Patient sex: M
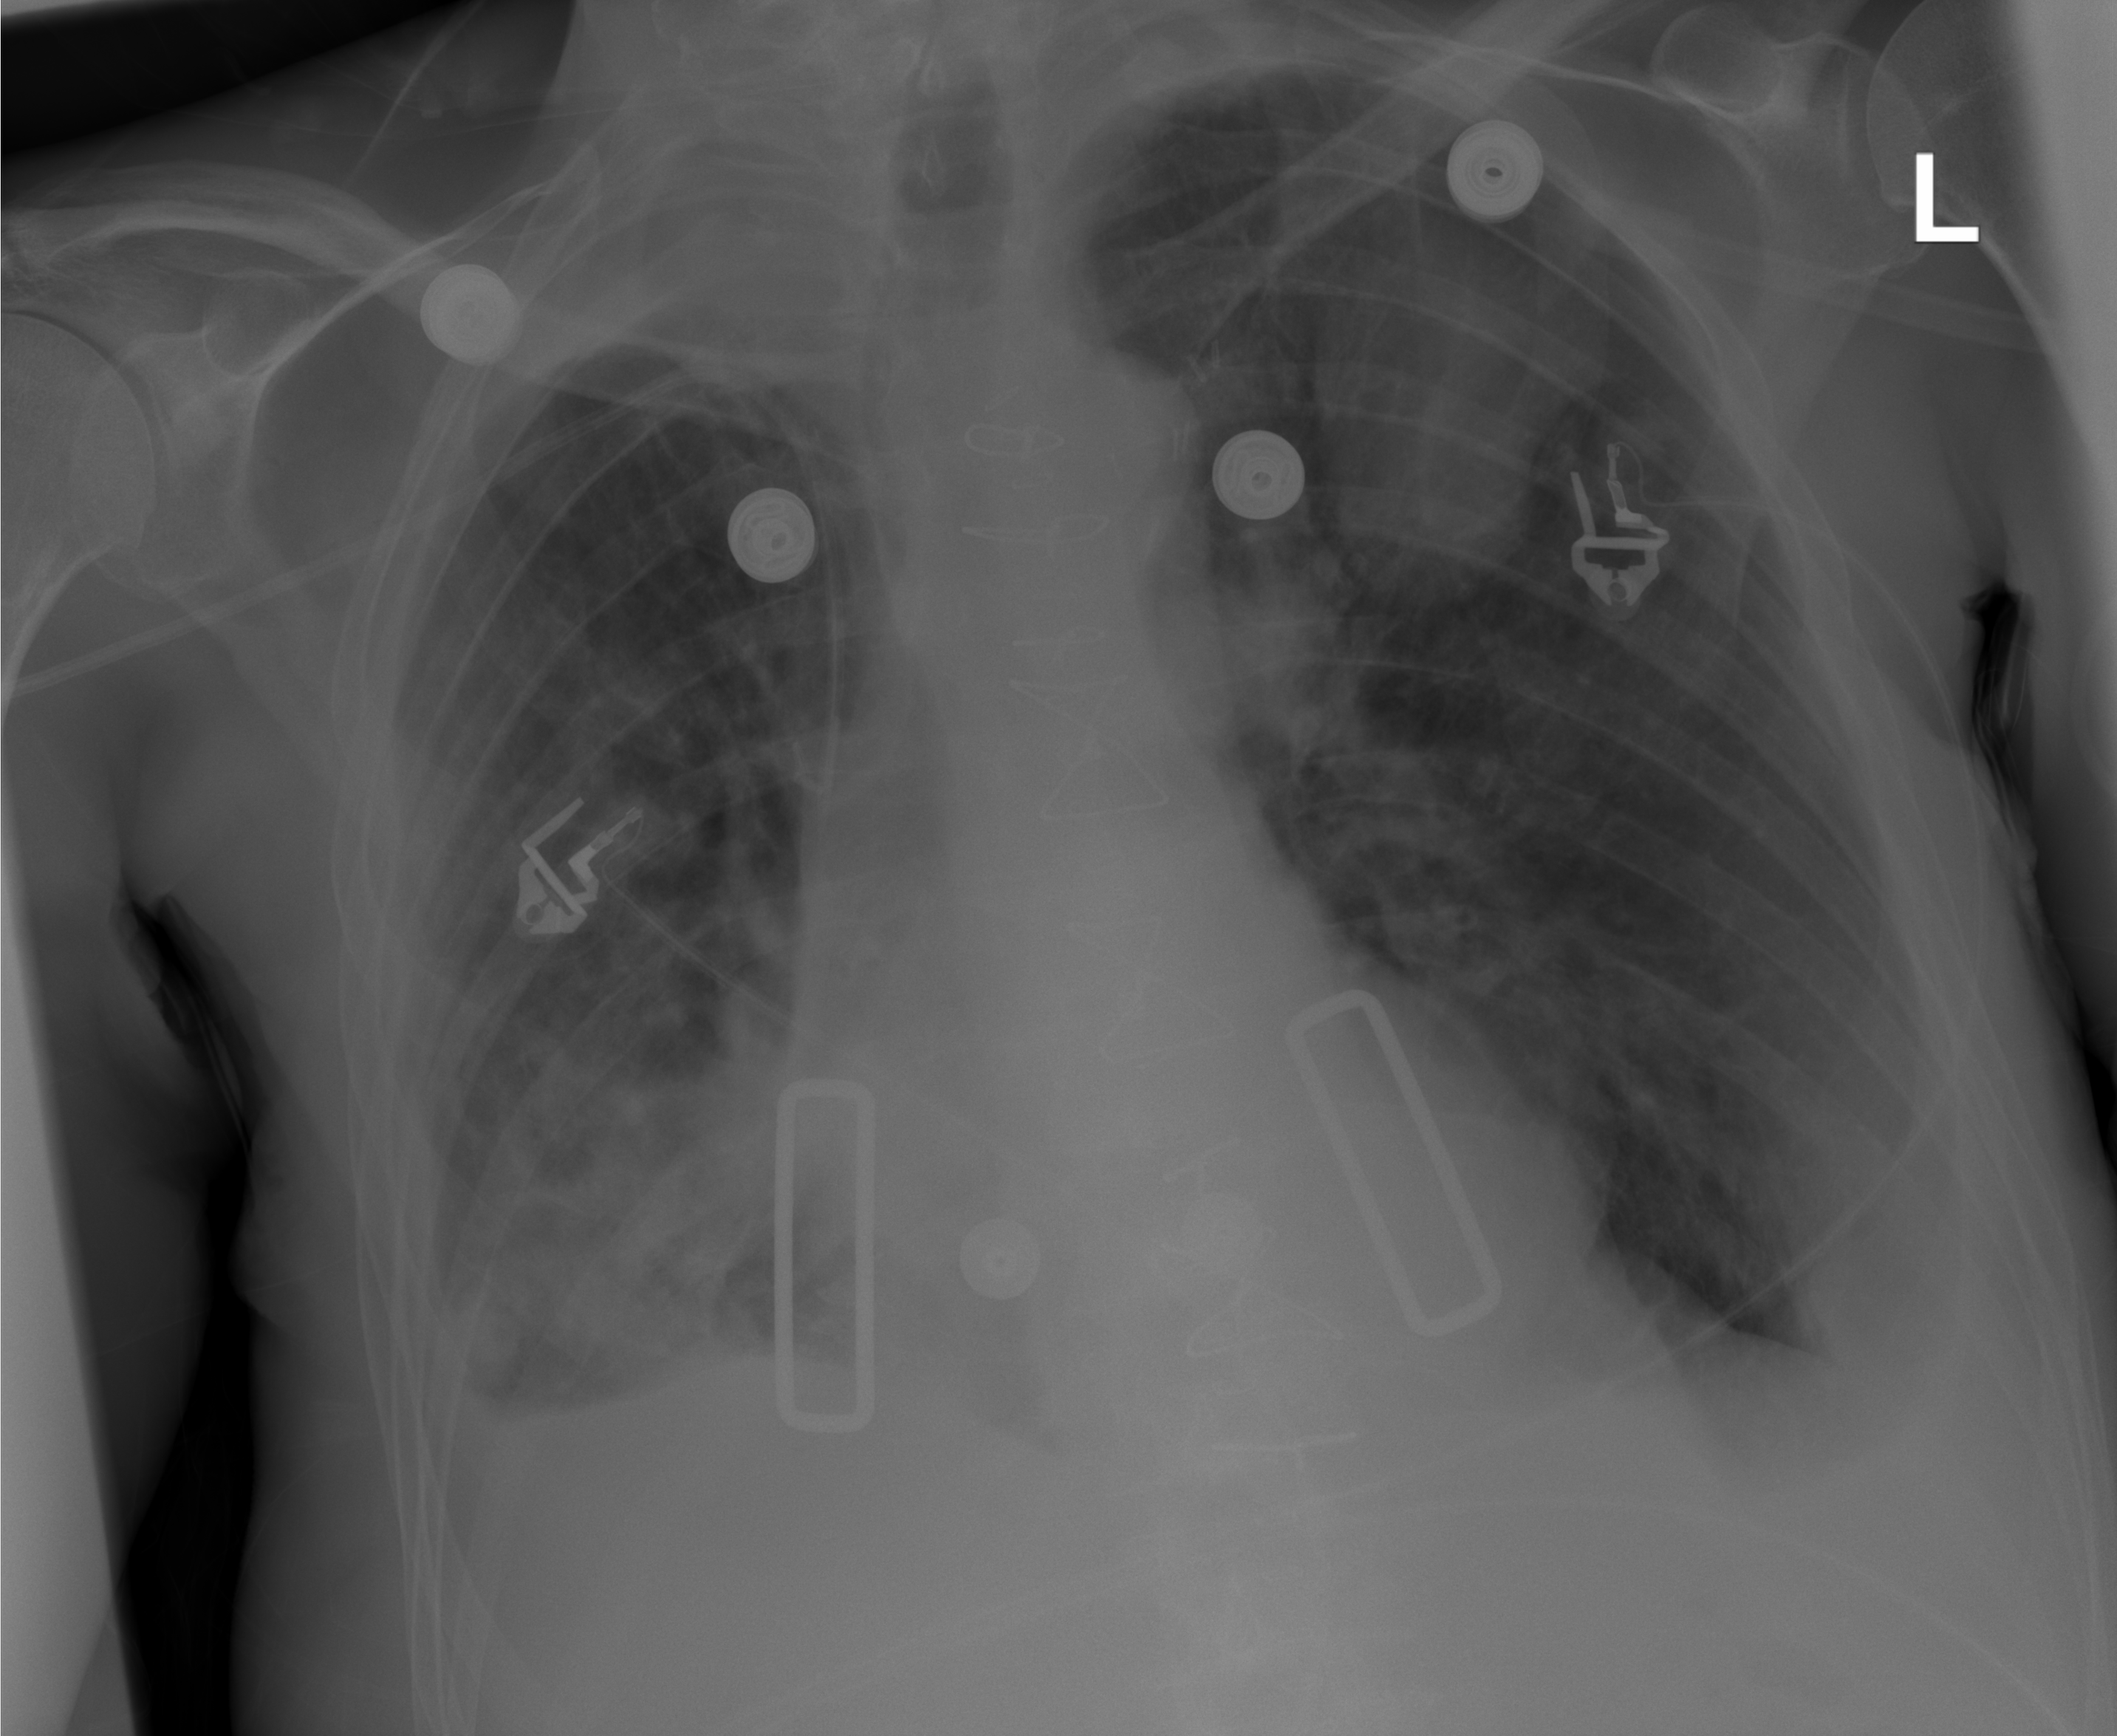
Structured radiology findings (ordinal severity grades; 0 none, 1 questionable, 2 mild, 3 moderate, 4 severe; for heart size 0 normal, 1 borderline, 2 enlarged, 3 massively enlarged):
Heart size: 0
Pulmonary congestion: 0
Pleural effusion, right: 3
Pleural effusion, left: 2
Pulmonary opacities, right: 1
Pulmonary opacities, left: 0
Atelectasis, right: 2
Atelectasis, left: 2